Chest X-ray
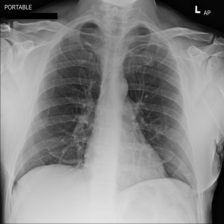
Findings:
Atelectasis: negative
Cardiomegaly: negative
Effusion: negative
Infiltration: negative
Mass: negative
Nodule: negative
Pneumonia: negative
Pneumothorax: negative
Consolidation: negative
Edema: negative
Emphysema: negative
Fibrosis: negative
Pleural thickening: negative
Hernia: negative